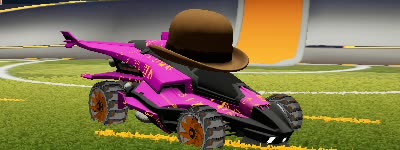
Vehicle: aftershock